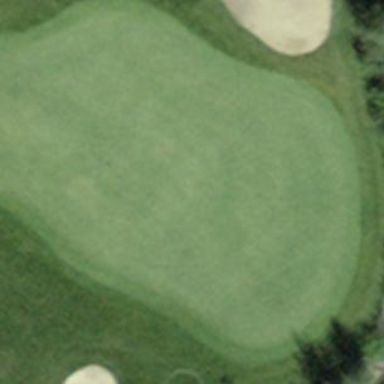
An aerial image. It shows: Golf green.